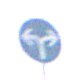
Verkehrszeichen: VorgeschriebeneFahrtrichtungRechtsOderLinks
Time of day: SunriseSunset
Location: Outdoor (Nature)
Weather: PartlyCloudy
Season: Summer
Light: Natural